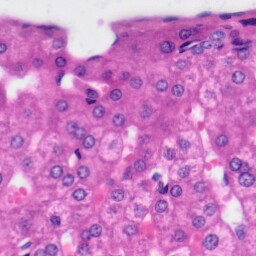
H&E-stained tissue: Liver